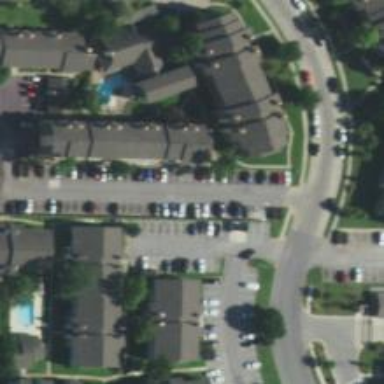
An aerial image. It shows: Living street.